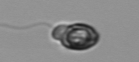
Label: Katodinium_or_Torodinium